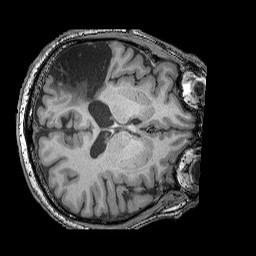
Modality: T1w
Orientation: axial
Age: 55
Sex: male
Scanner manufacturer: siemens
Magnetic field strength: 3 T
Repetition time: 2.25 s
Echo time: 0.00411 s